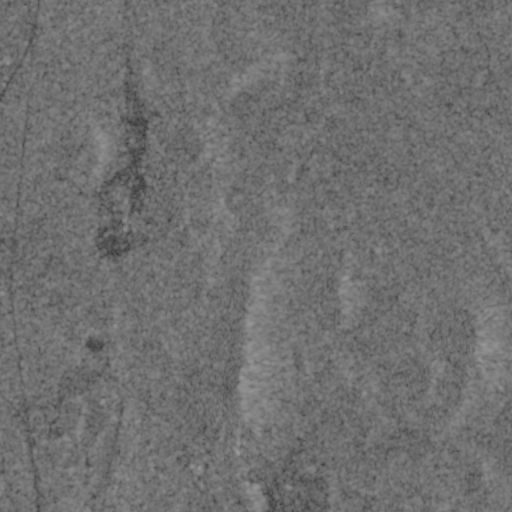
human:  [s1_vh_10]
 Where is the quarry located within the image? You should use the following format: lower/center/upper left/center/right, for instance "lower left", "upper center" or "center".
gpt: The quarry is located in the lower right of the image.
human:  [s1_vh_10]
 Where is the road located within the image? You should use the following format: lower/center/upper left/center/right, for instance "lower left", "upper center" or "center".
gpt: There is no road in the image.

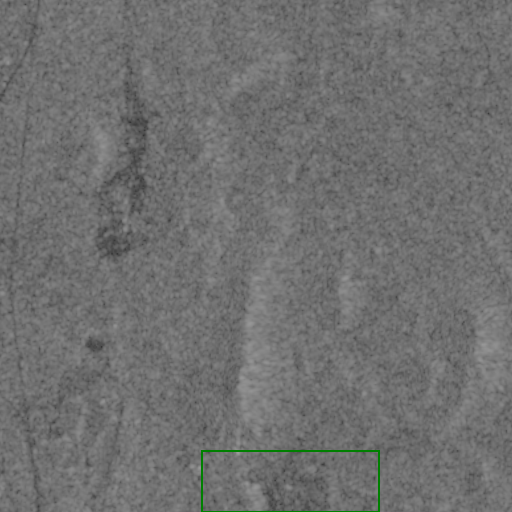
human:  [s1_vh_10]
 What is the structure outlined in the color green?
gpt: The structure outlined in green is a quarry.
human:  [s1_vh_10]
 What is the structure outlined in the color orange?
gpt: There is no orange outline.